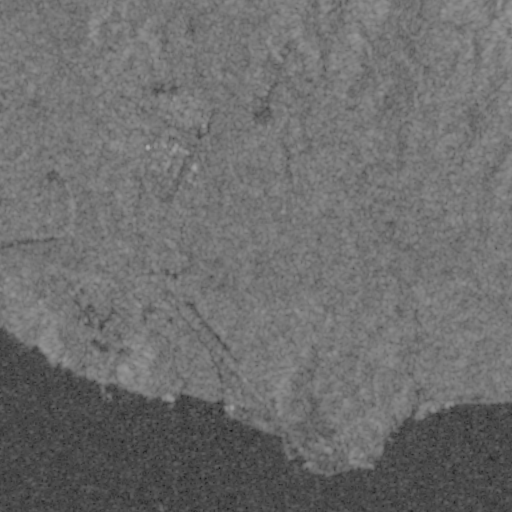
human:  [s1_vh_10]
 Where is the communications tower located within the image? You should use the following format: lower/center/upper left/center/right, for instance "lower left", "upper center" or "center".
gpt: The communications tower is located in the upper left of the image.
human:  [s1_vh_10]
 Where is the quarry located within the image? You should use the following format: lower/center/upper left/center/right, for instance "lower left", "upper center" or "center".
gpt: There is no quarry in the image.

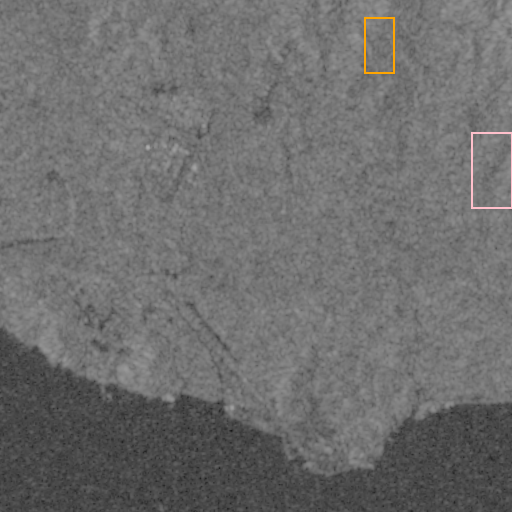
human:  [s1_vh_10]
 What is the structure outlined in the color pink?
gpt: The structure outlined in pink is a crop field.
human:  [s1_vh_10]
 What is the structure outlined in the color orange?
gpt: The structure outlined in orange is a park.
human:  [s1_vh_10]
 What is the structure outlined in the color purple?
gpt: There is no purple outline.